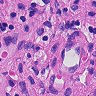
Metastatic tissue present: no